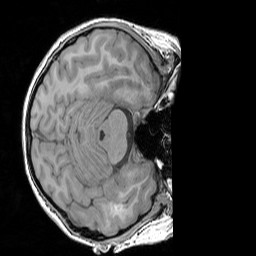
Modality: T1w
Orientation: axial
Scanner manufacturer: siemens
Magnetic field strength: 3 T
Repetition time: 1.83 s
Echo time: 0.00303 s